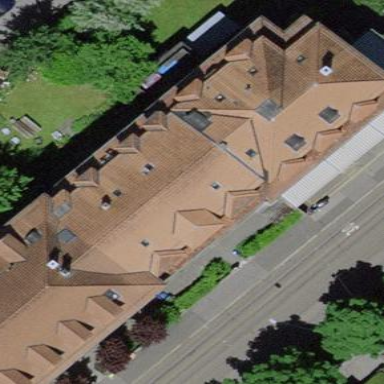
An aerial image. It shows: Apartments building with roof made of roof tiles.